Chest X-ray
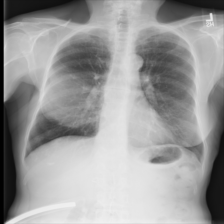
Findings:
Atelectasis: negative
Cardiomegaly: negative
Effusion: negative
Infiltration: negative
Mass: negative
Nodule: negative
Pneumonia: negative
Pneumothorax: negative
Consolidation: negative
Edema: negative
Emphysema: negative
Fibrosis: negative
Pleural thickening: negative
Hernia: negative